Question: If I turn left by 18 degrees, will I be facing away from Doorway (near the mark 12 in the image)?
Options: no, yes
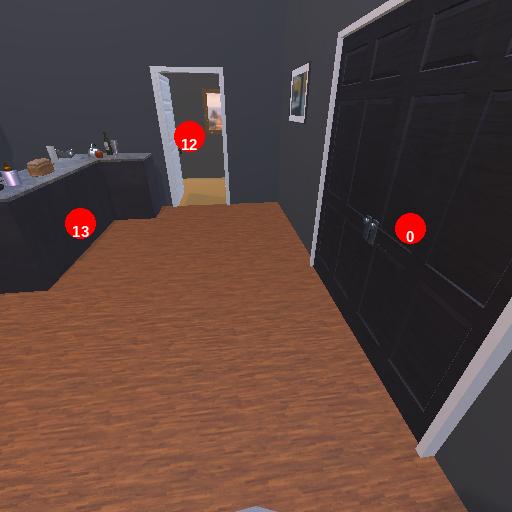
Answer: no